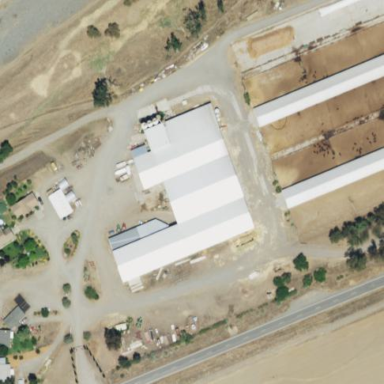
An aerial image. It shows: Farm auxiliary building.